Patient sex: M
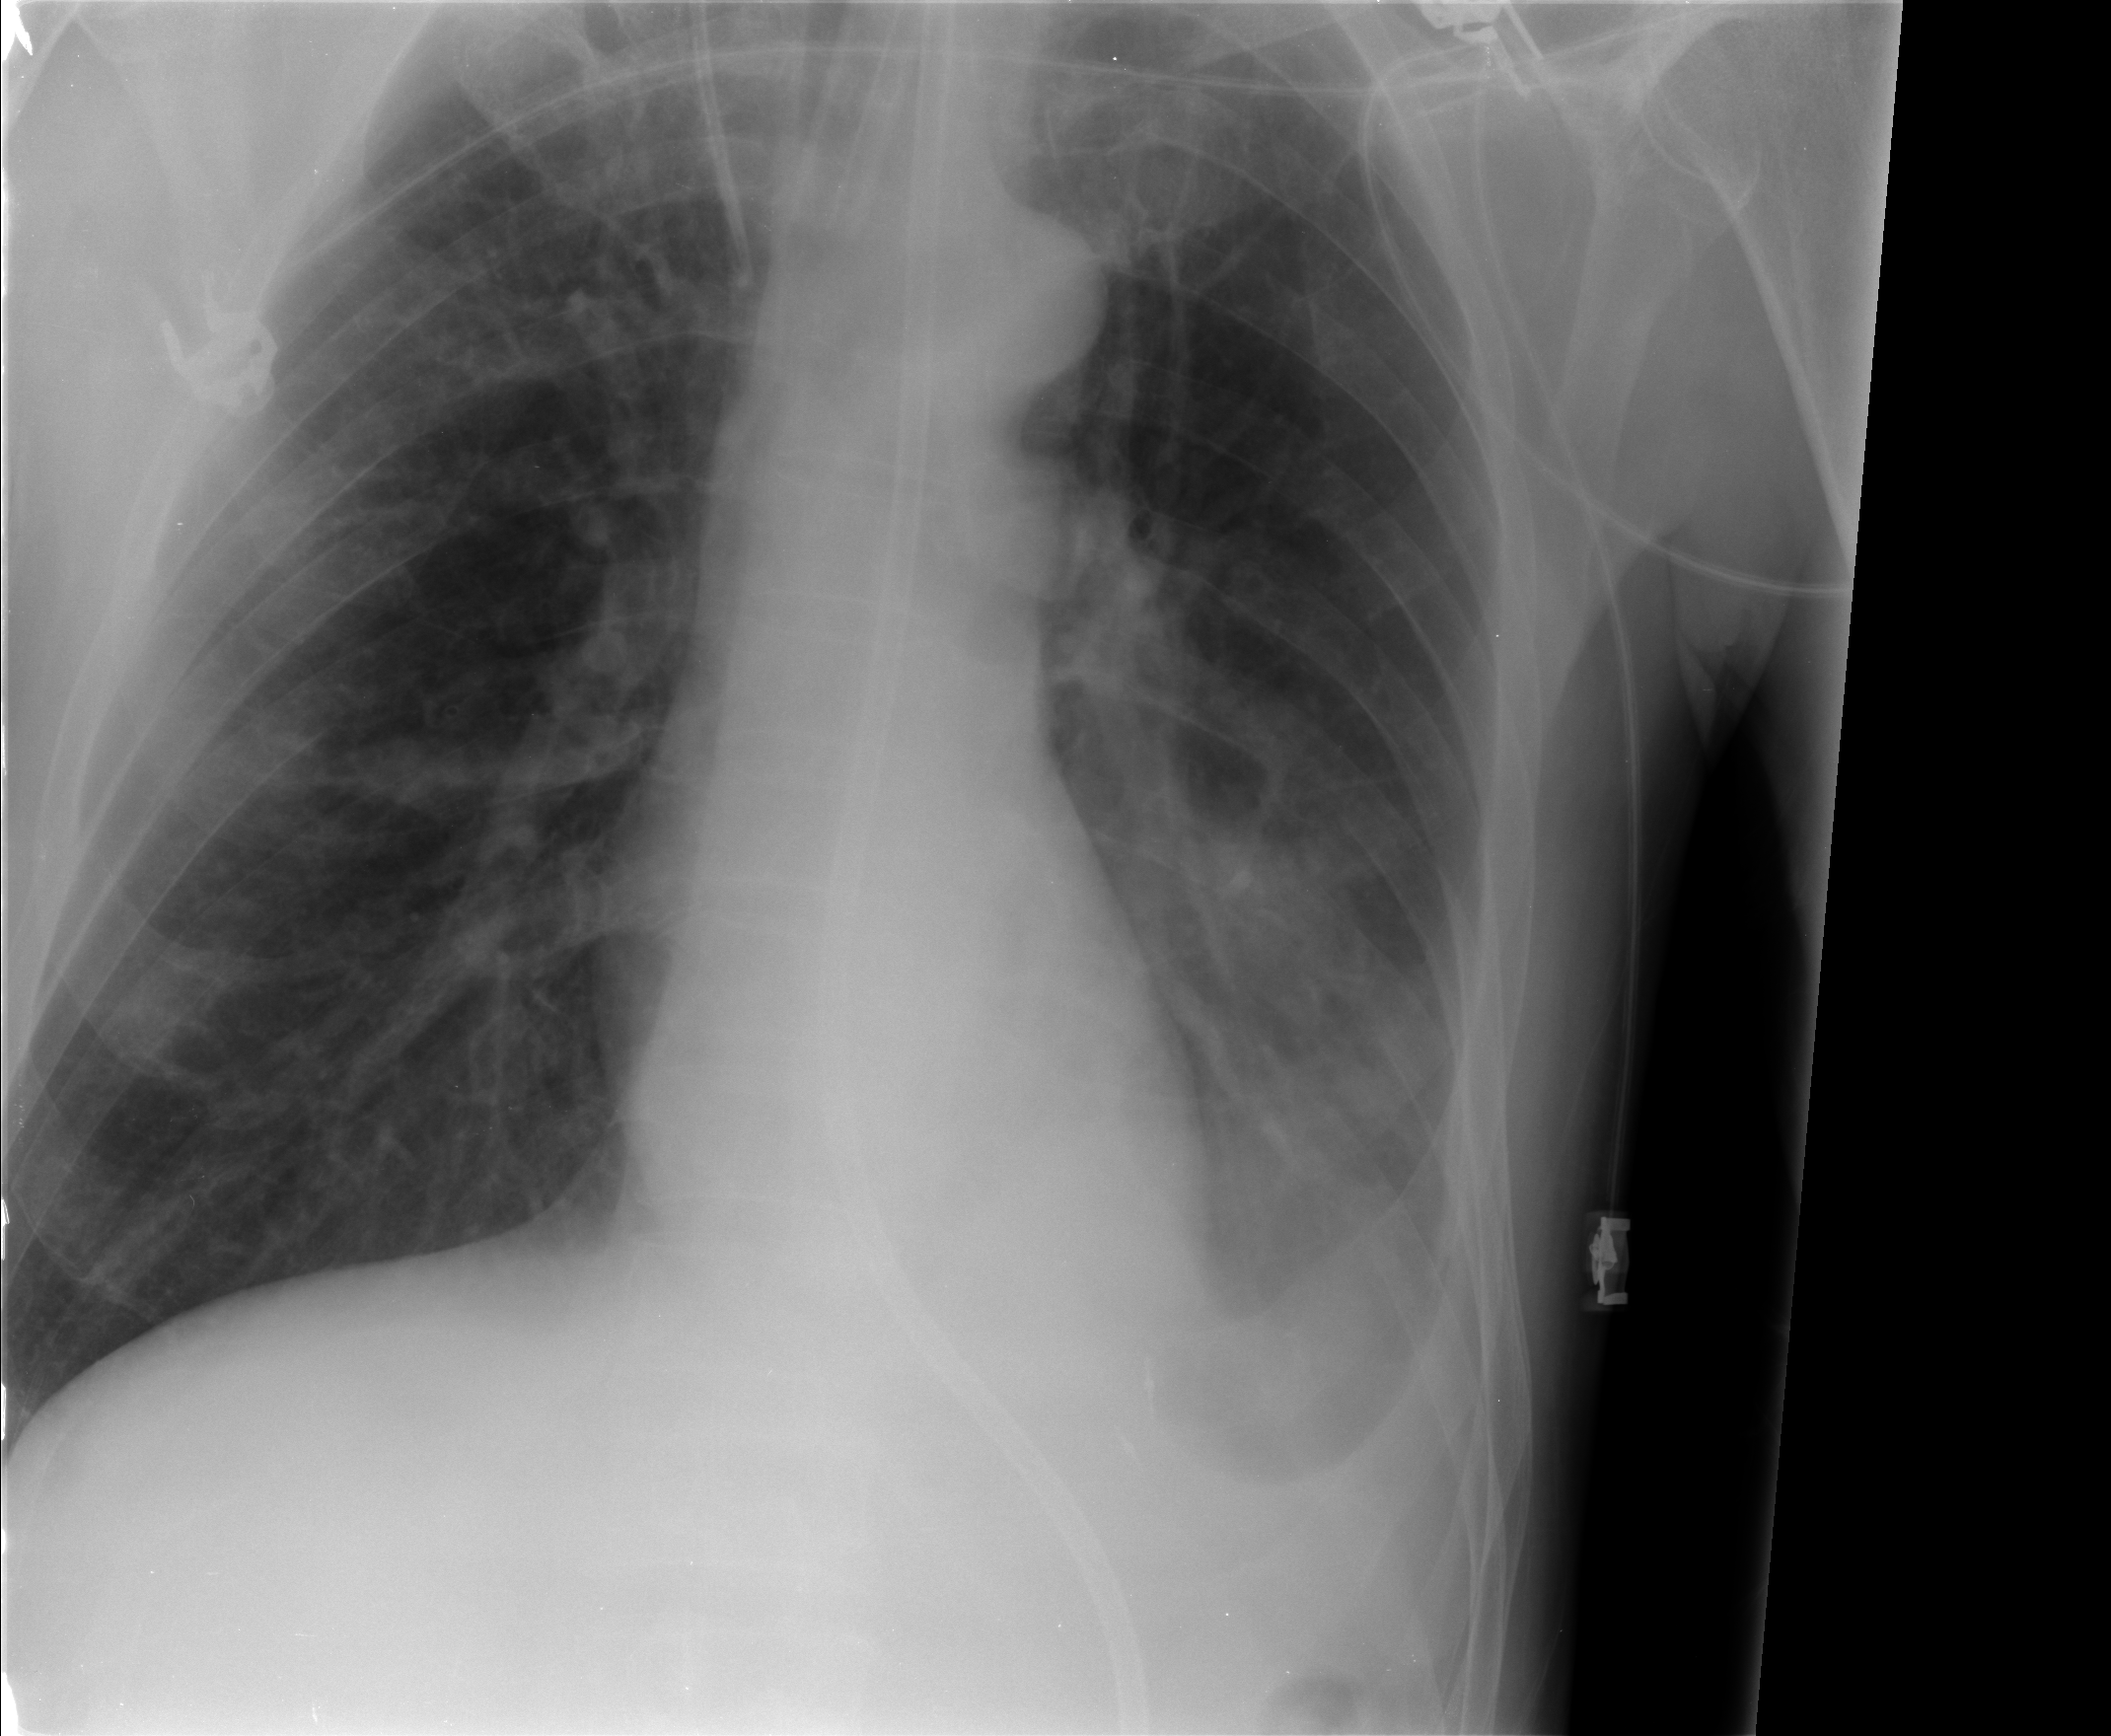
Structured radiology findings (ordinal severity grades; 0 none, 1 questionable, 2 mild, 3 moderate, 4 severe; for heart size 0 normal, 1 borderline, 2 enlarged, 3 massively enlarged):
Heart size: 0
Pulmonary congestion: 0
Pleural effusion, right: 0
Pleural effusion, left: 2
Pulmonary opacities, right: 0
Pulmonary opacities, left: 3
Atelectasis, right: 0
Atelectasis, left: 2